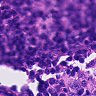
Metastatic tissue present: no